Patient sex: M
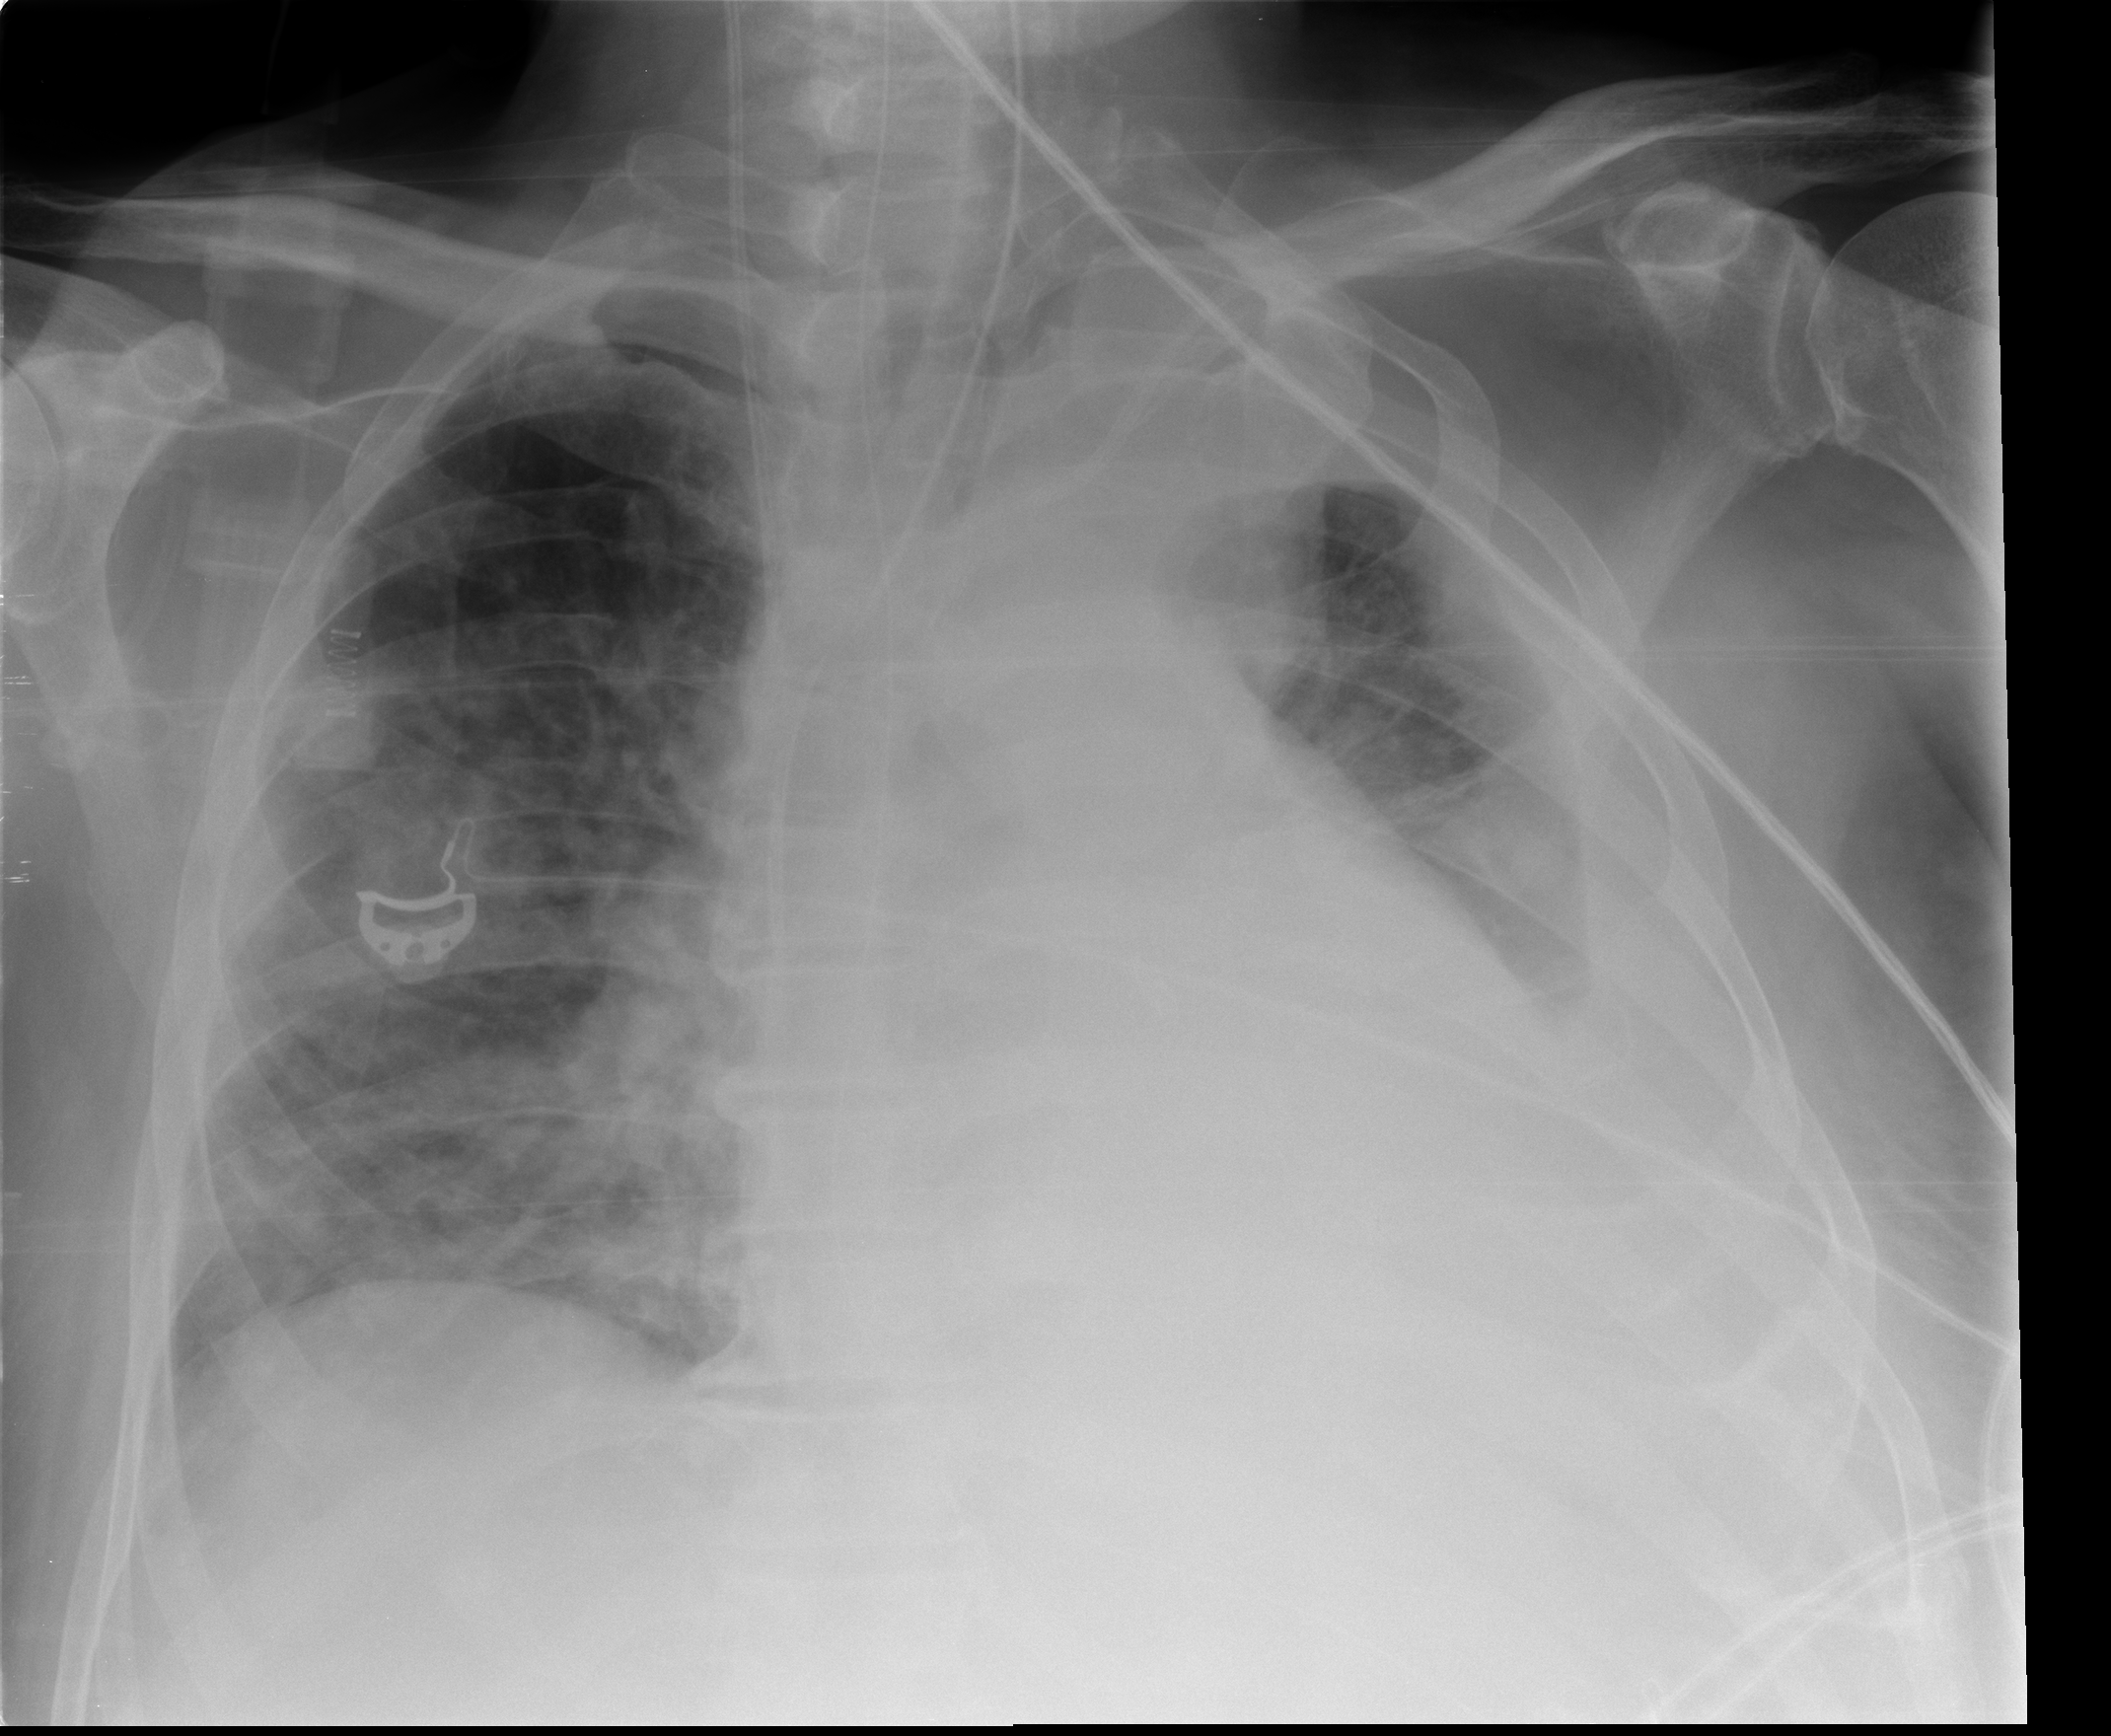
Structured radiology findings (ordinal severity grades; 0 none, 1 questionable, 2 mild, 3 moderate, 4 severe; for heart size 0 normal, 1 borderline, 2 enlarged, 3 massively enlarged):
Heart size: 2
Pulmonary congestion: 0
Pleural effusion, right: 0
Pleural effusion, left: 3
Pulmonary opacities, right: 2
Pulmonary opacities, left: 0
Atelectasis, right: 0
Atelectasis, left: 3